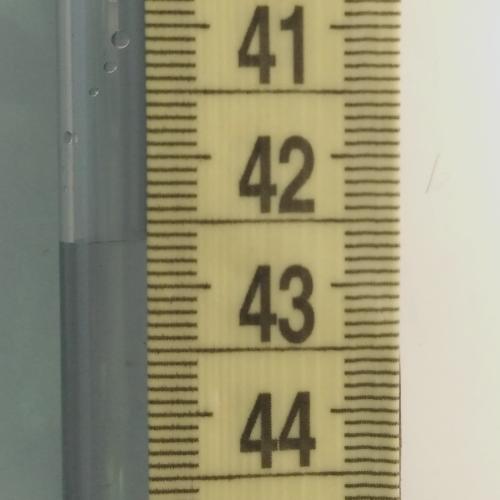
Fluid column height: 42.6 cm